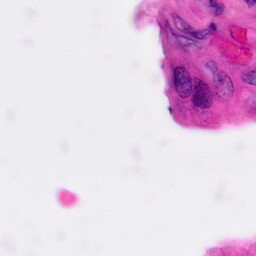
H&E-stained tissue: Pancreatic